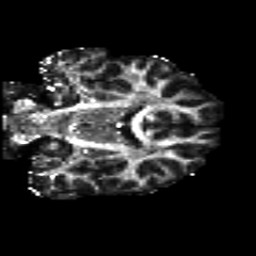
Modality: FA
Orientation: coronal
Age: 18
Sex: male
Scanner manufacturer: siemens
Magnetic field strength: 3 T
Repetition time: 8.8 s
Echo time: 0.085 s